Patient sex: F
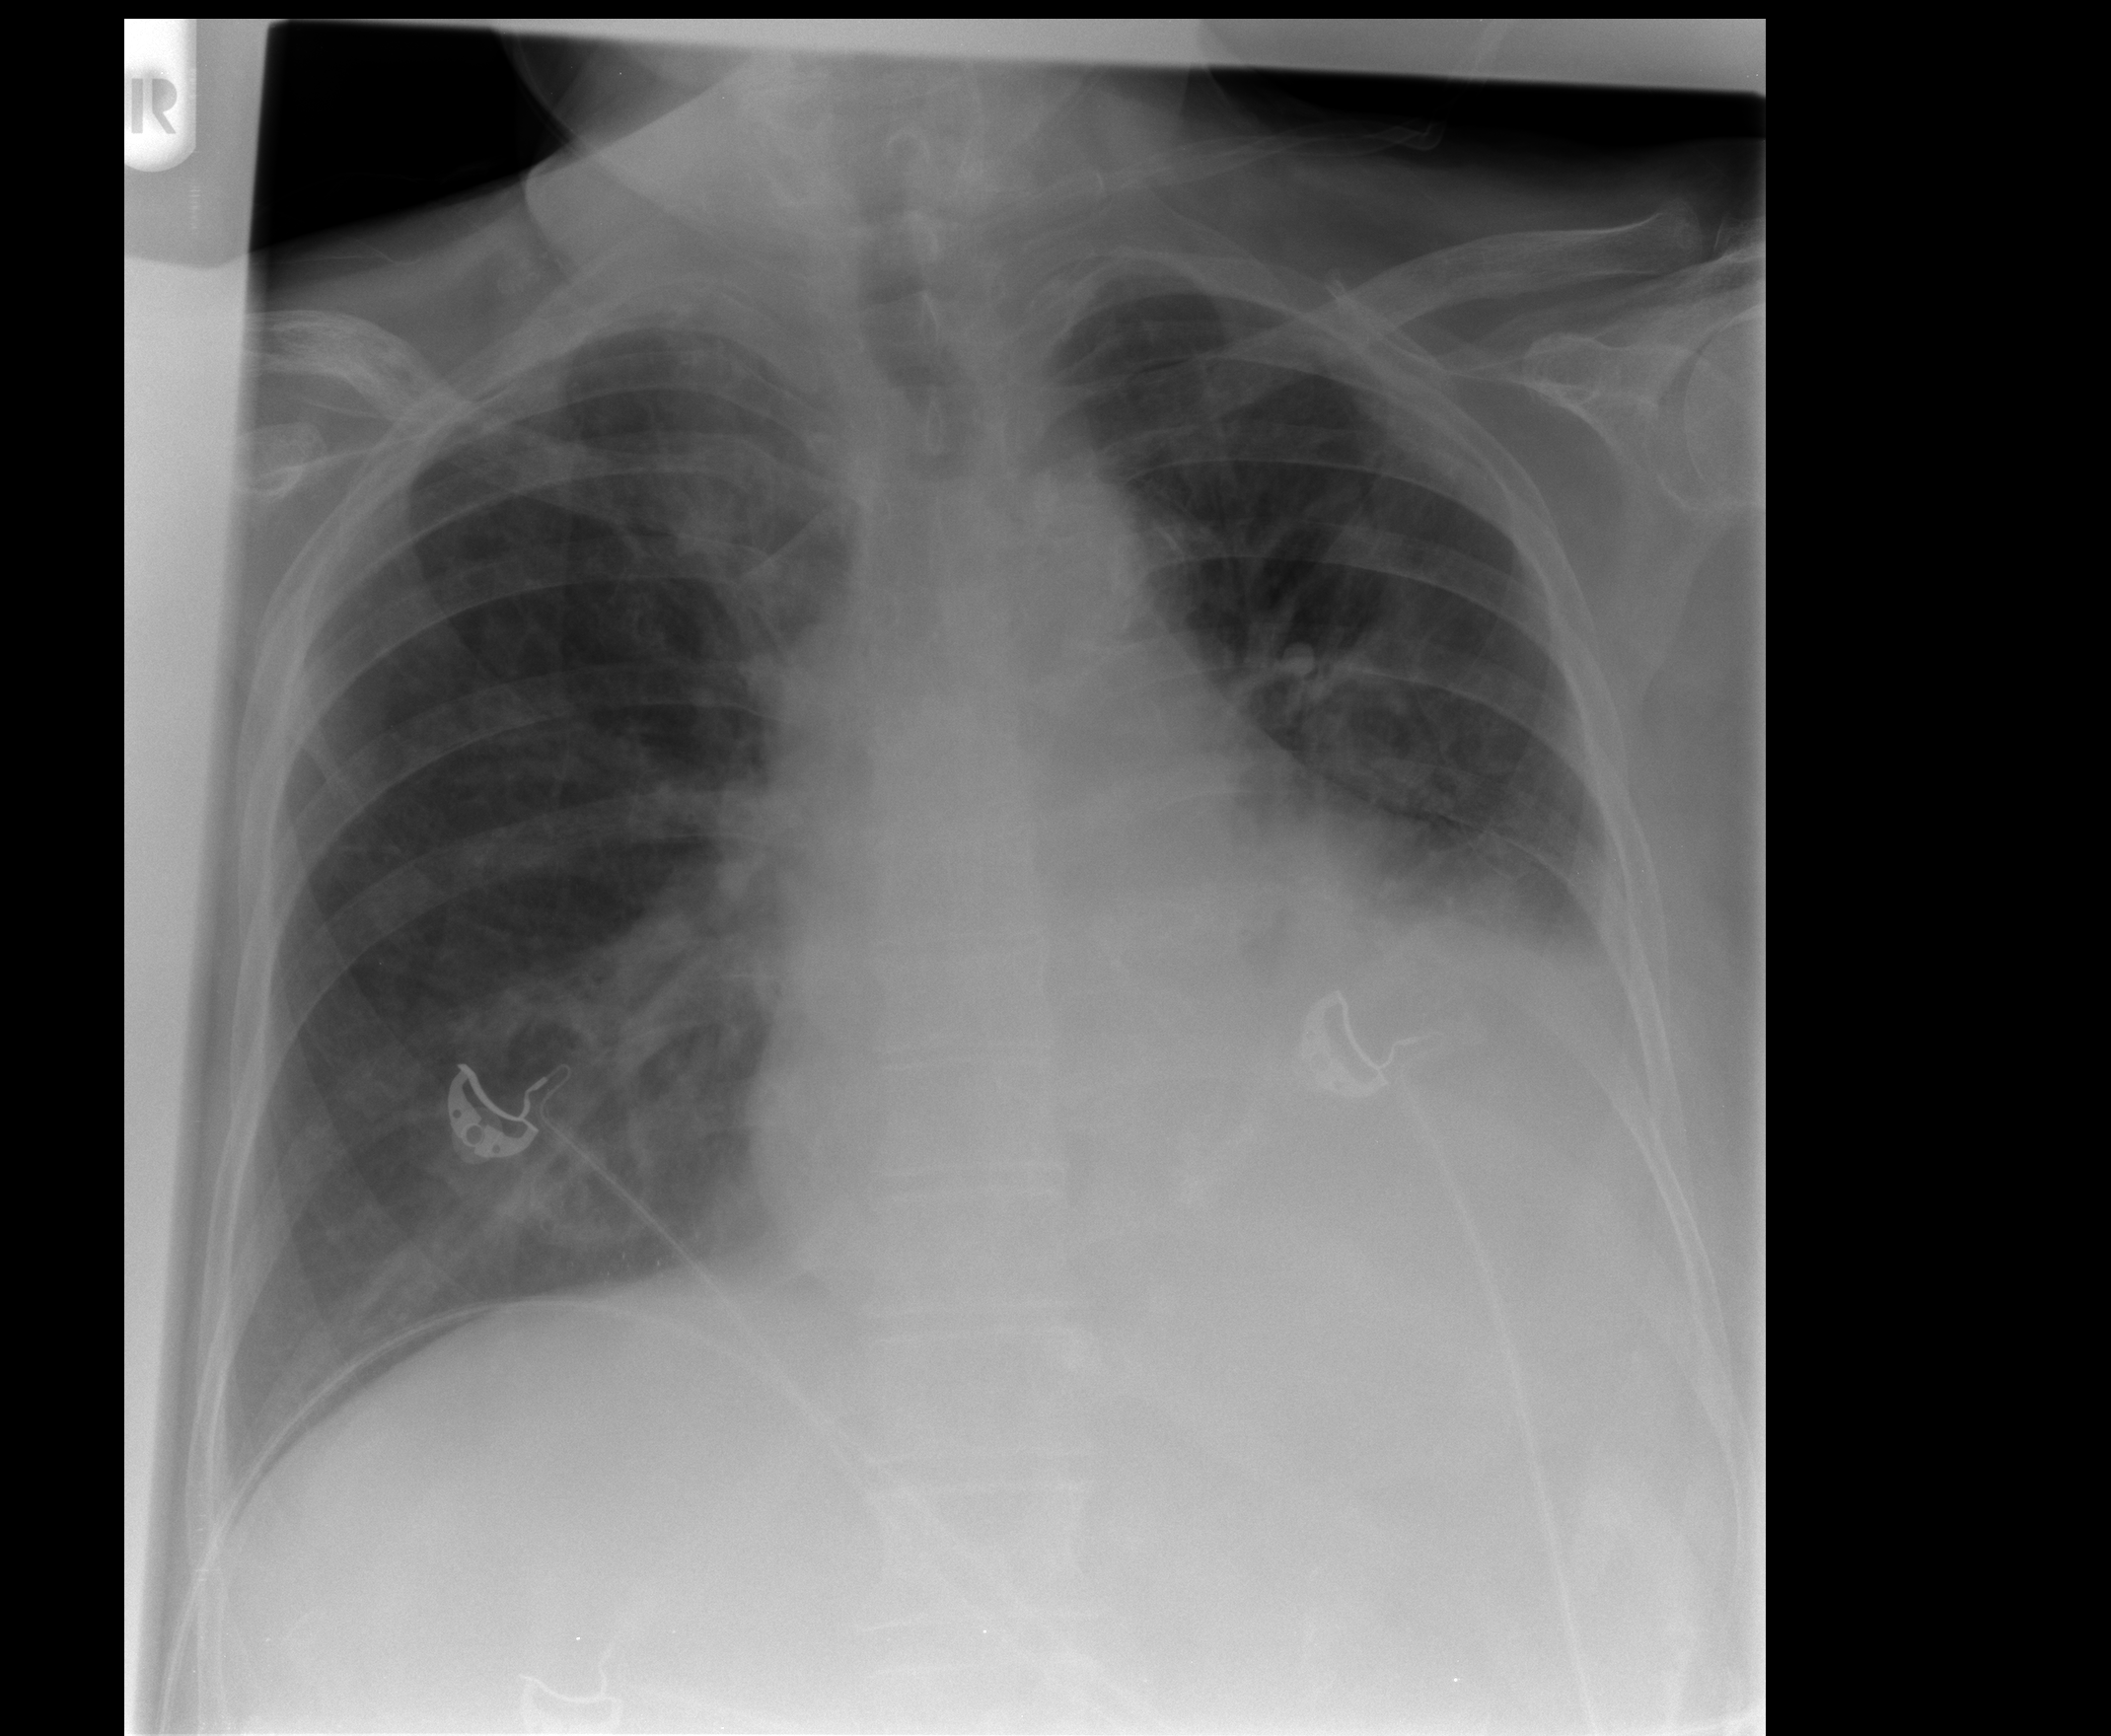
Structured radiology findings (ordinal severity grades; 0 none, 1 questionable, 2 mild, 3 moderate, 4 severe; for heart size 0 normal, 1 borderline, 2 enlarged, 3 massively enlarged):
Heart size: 2
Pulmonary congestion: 1
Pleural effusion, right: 0
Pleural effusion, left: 1
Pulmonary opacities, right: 0
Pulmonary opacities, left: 1
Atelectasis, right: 1
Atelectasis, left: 2